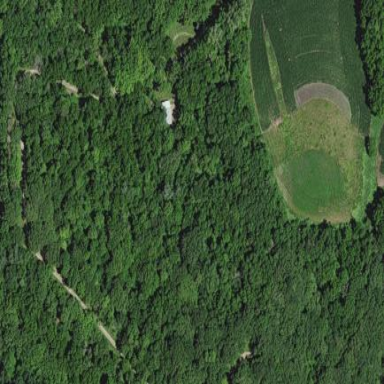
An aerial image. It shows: Nature reserve surrounded by woodland.